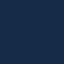
Land use / land cover class: SeaLake